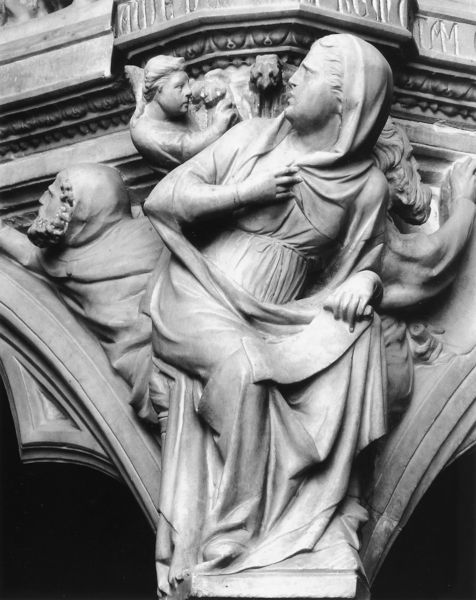
Titel: Kanzel
Künstler: Giovanni Pisano
Standort: Pistoia, S. Andrea (EU - I - Toskana)
Schlagwörter: flügel, hand, kopf, mann, schatten, umhang, frau, kleid, licht, marmor, männer, säule, blick, gürtel, schleier, tuch, ornament, rock, bart, arm, falten, halten, stein, blicken, hände, innenraum, kirche, figur, gewand, sitzend, stoff, kind, borte, engel, putto, skulptur, statue, relief, schrift, bogen, drehen, angst, kopftuch, detail, inschrift, ornamente, faltenwurf, erker, schwarzweiss, zwickel, beugen, teufel, kirchenraum, kapelle, konsole, heilige, maria, sakral, geschnitzt, anna, kapitel, bildhauer, bildhauerarbeit, spruchband, ercker, engek, flägel, säulenzwickel, bildhauerareit, portament